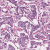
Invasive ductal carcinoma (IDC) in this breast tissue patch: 1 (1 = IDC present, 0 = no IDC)